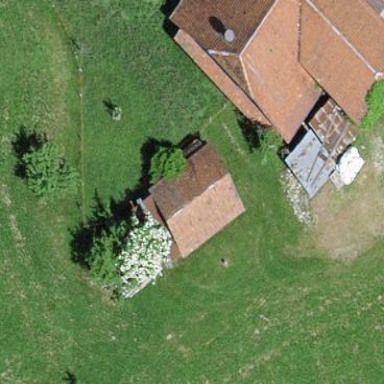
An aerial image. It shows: Rural barn.